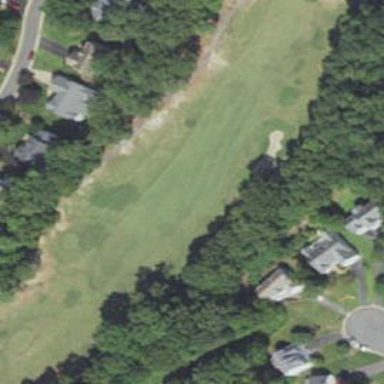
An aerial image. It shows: Golf fairway - part of the golf course dedicated to the sport of golf.